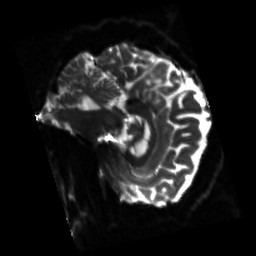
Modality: sbref
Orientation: sagittal
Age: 62
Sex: female
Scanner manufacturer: siemens
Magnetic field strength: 3 T
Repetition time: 3.23 s
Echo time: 0.0892 s